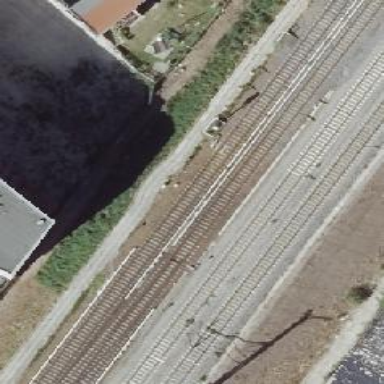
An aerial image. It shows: Railway signal.